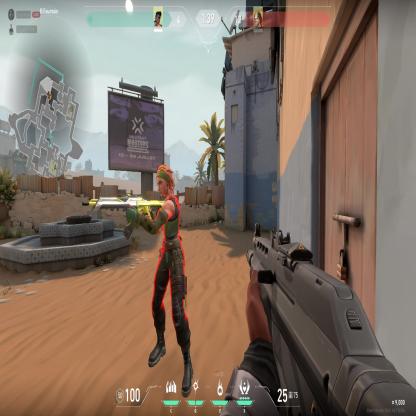
Label: enemy